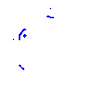
Particle: pion